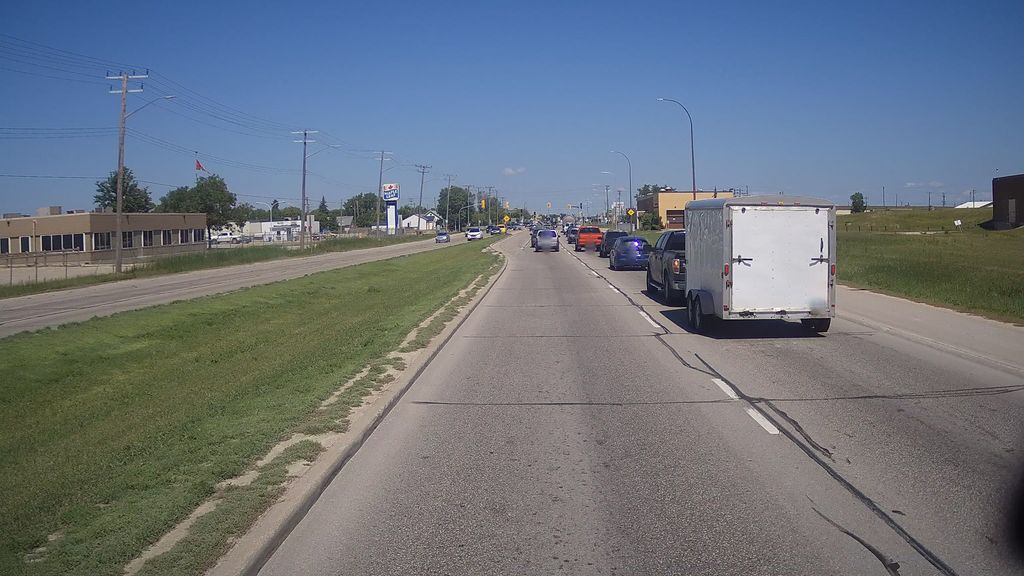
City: winnipeg